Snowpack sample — Loveland Pass, Silver Plume, Colorado, USA (2/11/26, 12:00 PM MST)
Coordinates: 39.663, -105.886
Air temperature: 35 °F
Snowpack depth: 82 cm
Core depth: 40 cm
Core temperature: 23 °F
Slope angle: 13°, slope face: 12°
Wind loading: high
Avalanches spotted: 1
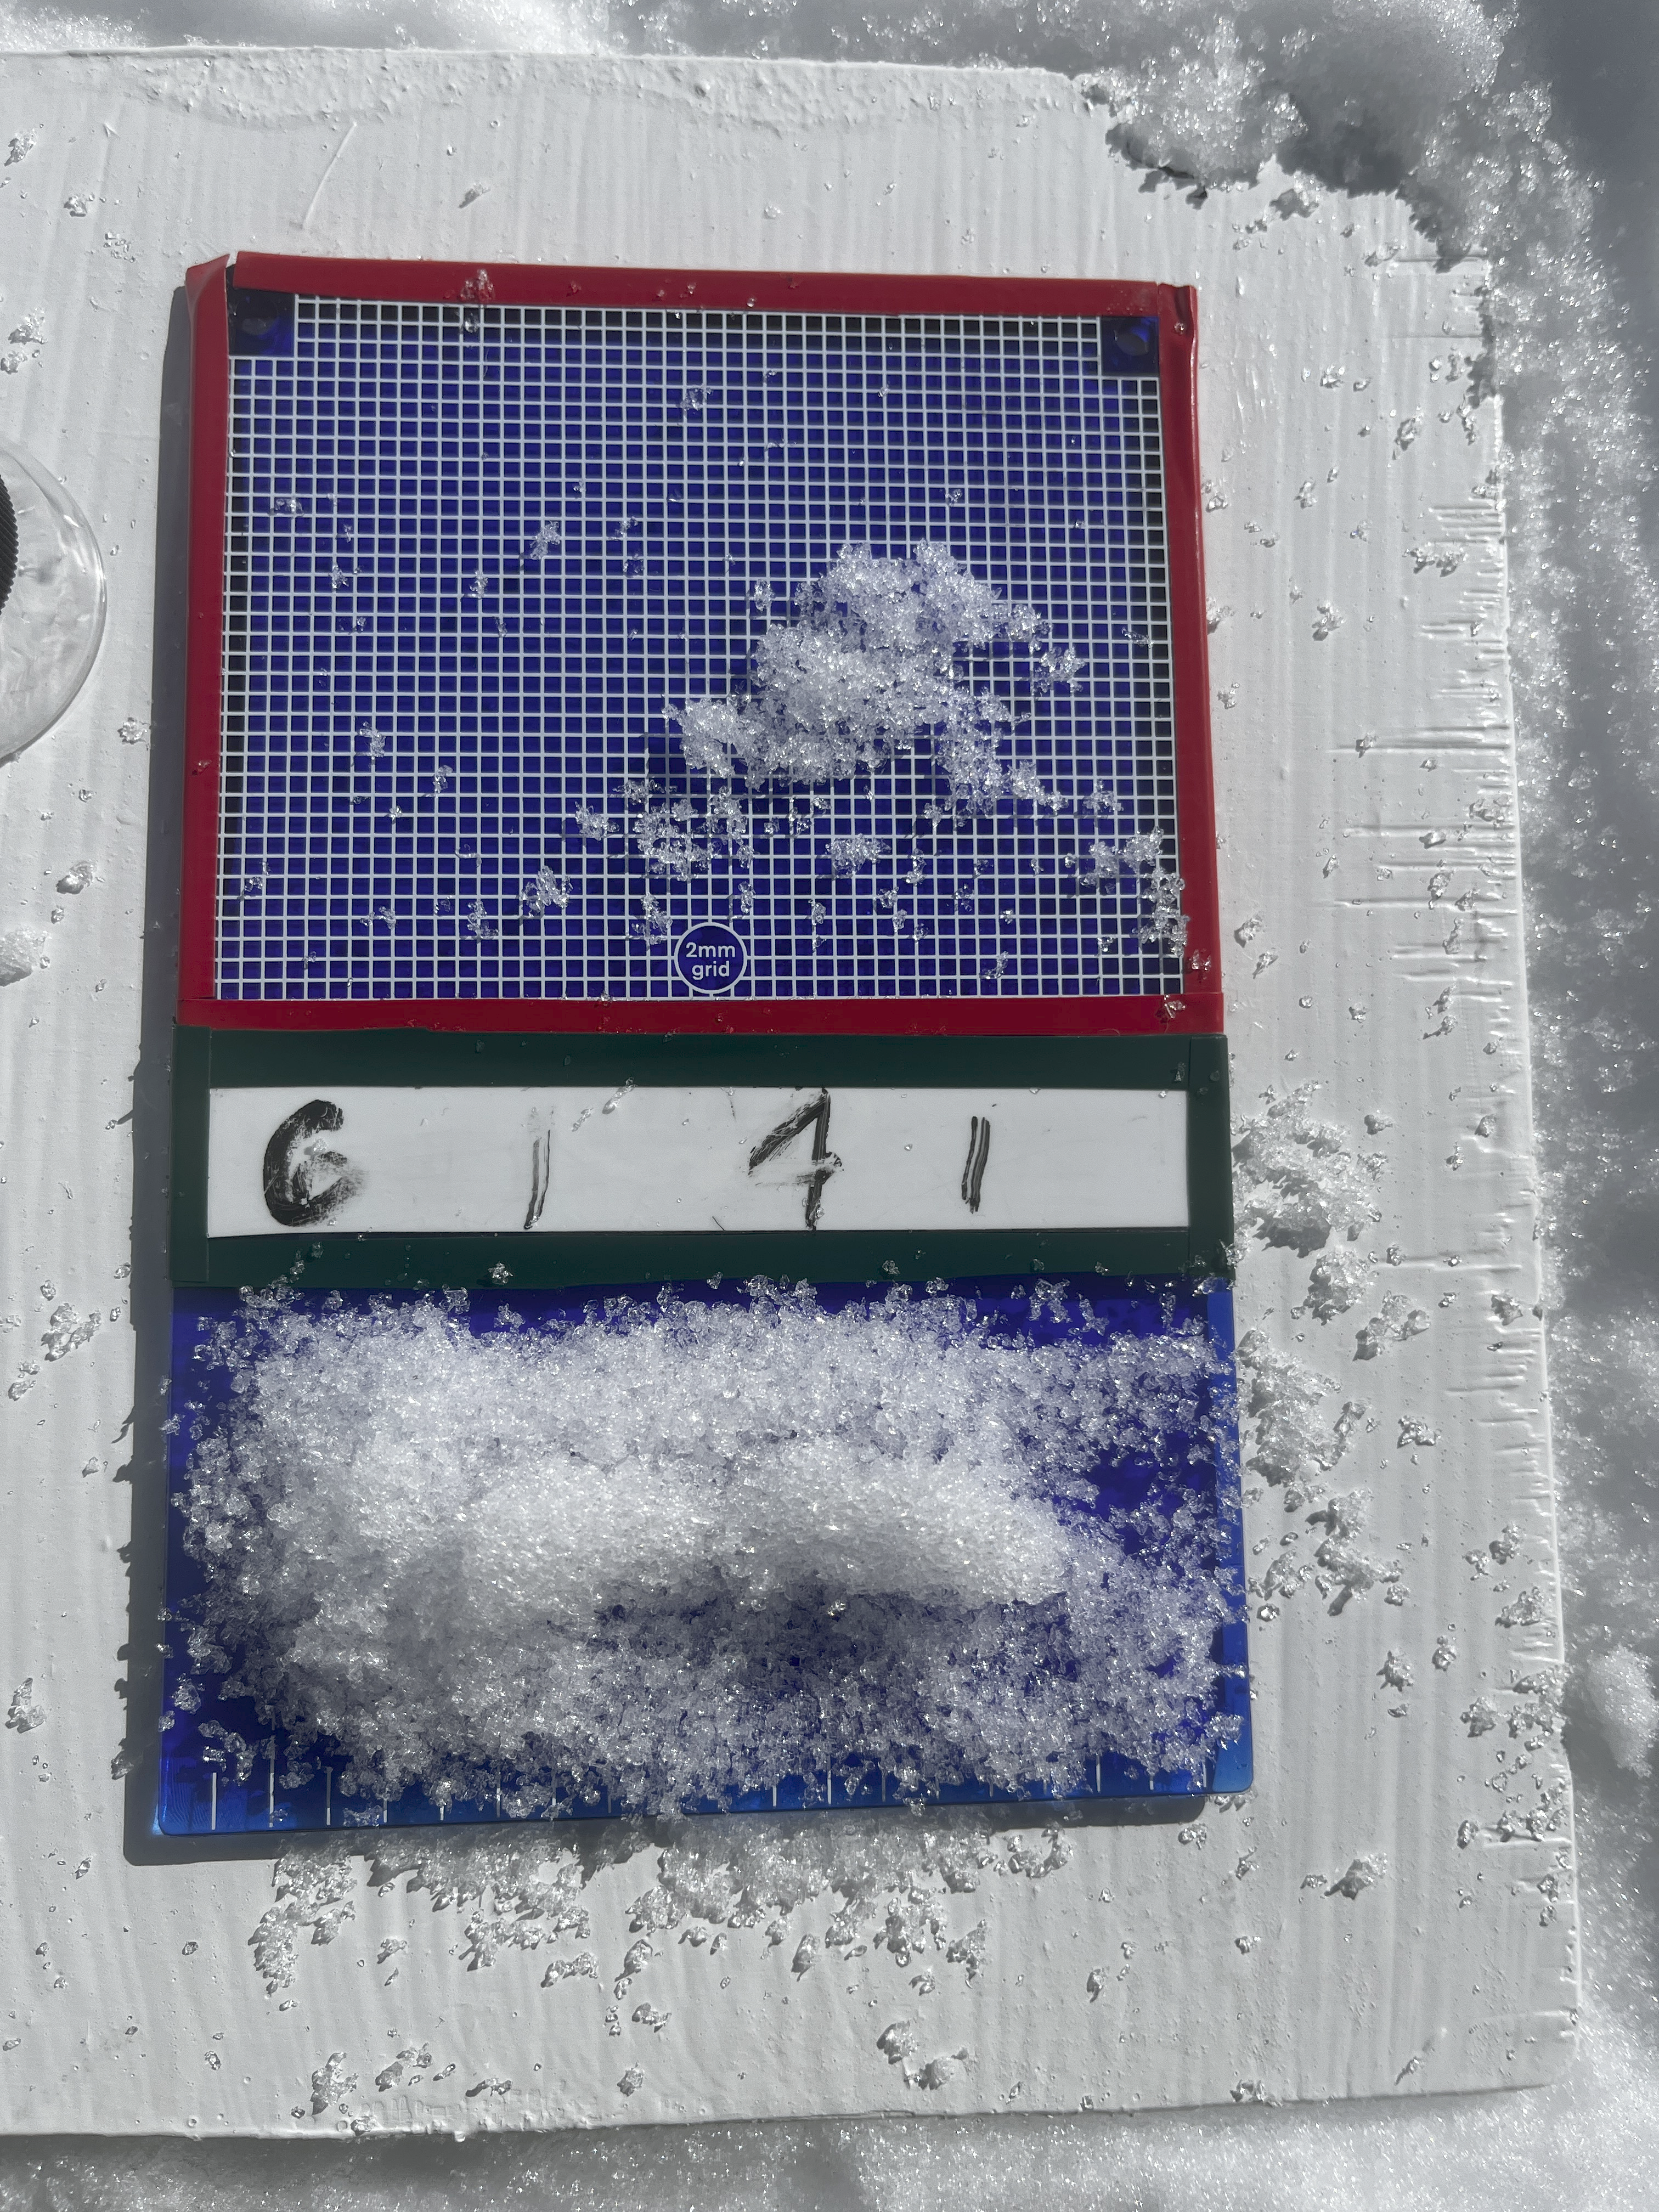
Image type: crystal_card
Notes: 1 small avalanche spotted on the north side of the bowl, lots of wind loading